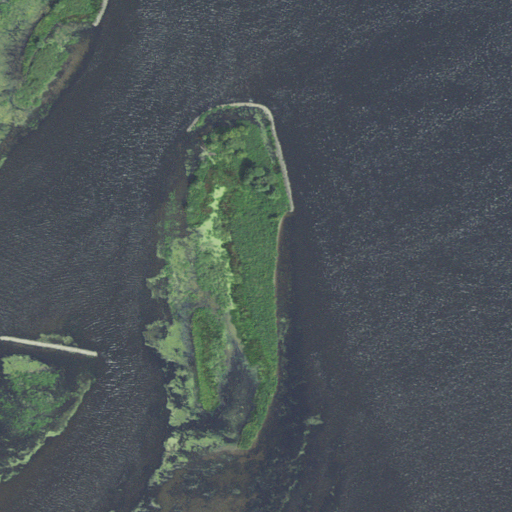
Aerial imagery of island in Wisconsin named Trapping Island containing open water, grassland, and herbaceous wetlands